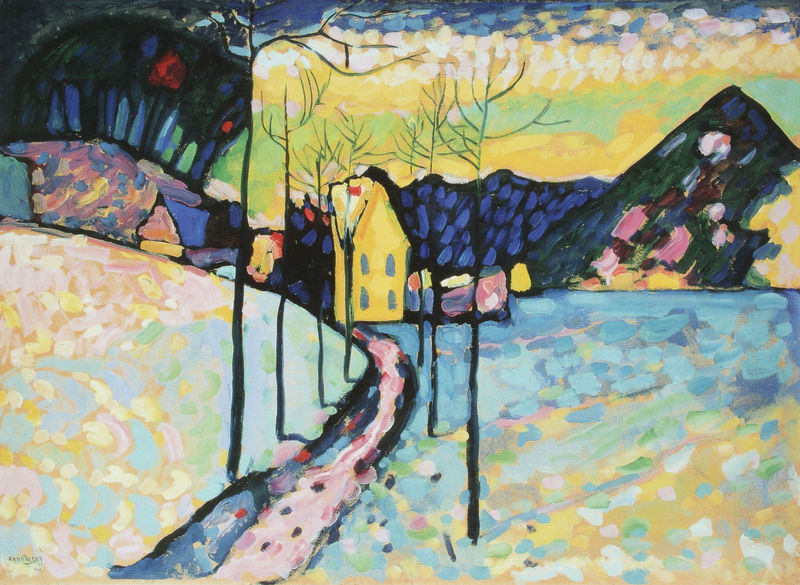
Titel: Der Winter
Künstler: Wassily Kandinsky
Standort: St. Petersburg
Institution: Staatliche Eremitage
Schlagwörter: baum, berg, blau, himmel, weiß, wolken, baumstämme, bäume, gelb, grün, landschaft, äste, abend, bunt, fenster, grau, hell, licht, nacht, schwarz, strasse, türkis, dach, gebäude, haus, rot, schnee, weg, wiese, dämmerung, feld, felder, horizont, häuser, hügel, morgen, natur, sonnenaufgang, zweige, pastos, pfad, sonne, rosa, wald, farbig, fassade, ort, moderne, abstrakt, berge, fläche, flächen, gebirge, hang, leer, dorf, giebel, allee, sonnenuntergang, kahl, linien, winter, stämme, abendrot, striche, abstraktion, punkte, bayern, gelbes haus, alpen, schweiz, tupfen, senkrecht, flecken, sonnenschein, golden, schief, schattenlos, blauer reiter, thal, kandinsky, fassde, zugeschneit, giebelseite, murnau, voralpenland, bergkuppe, schneedecke, kahle bäume, fallend, laublos, bene, eingeschneit, gpfel, jawlwnsky, lawlensky, ortschft